Question: I am trying actualize an angular model inside a resource promise, but the problem is that this model is undefined.
Basically I have list of products that are showing on the page and for all products I have a delete action. I want, after successfully deleting the product, to actualize the list of products on the page.
My resource definition:
'''
angular.module('bookshop').factory('productsFactory', function($resource, serverUrlValue) {
return $resource(serverUrlValue + '/bookshop/products/:id', {
id: '@id',
query: '@query'
}, {
update: {method: 'PUT'},
search: {method: 'GET', params: '@query', url: serverUrlValue + '/bookshop/products/search', isArray: true}
});
});
'''
My controller definition:
'''
angular.module('bookshop').controller('cmsProductsController', function($state, $stateParams, utilService, productsFactory, categoriesFactory) {
this.products = productsFactory.query();
//skipped methods
this.remove = function(productId) {
//here object looks good
console.log(this.products);
this.result = productsFactory.delete({id: productId}).$promise.then(function() {
//here object is undefined
console.log(this.products);
this.products = productsFactory.query();
})
}
});
'''
My HTML:
'''
<tr ng-repeat="product in cmsProductsCtrl.products track by $index">
<td>{{product.name}}</td>
<td>{{product.price | currency}}</td>
<td>
<a ng-click="cmsProductsCtrl.remove(product.id)" href="">
<span class="glyphicon glyphicon-trash icon-sm"></span>
</a>
</td>
</tr>
'''
Also for managing controllers and views I am using ui-router.
My route definition:
'''
angular.module('bookshop').config(function($stateProvider, $urlRouterProvider, $locationProvider) {
$stateProvider.state('cms.products', {
url: '/products',
controller: 'cmsProductsController',
controllerAs: 'cmsProductsCtrl',
templateUrl: 'core/cms/products/cms-products.tpl.html'
});
});
'''
Screen from debugger:

Thanks to the @Jesus Carrasco I solved my problem, by these changes in controller
Solution:
'''
angular.module('bookshop').controller('cmsProductsController', function($state, $stateParams, utilService, productsFactory, categoriesFactory) {
this.products = productsFactory.query();
//skipped methods
this.remove = function(productId) {
var model = this;
//object looks good
console.log(model.products);
productsFactory.delete({id: productId}).$promise.then(function() {
//object also looks good
console.log(model.products);
model.products = productsFactory.query();
});
}
});
'''
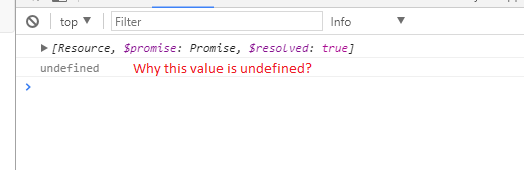
Answer: The problem is the ambit of 'this', its better using $scope or even better the alias like vmSomething = this; to avoid this kind of problems. Try this example.
'''
$stateProvider.
state('yourstate',{
url:'yoururl',
controller:'cmsProductsController',
controllerAs:'vm',
templateUrl:'yourhtmlroute'
});
'''
Avoid using this. try better use of controllerAs
'''
angular.module('bookshop').controller('cmsProductsController',
function($state, $stateParams, utilService, productsFactory,
categoriesFactory) {
//skipped methods
var vm = this;
vm.remove = function(productId) {
//here object looks good
console.log(vm.products);
vm.result = productsFactory.delete({id: productId}).$promise.then(function() {
//here object is undefined
console.log(vm.products);
vm.products = productsFactory.query();
})
}
});
'''
'''
<tr ng-repeat="product in vm.products track by $index">
<td>{{product.name}}</td>
<td>{{product.price | currency}}</td>
<td>
<a ng-click="vm.remove(product.id)" href="">
<span class="glyphicon glyphicon-trash icon-sm"></span>
</a>
</td>
</tr>
'''
if you ar using ui-router in state use controllerAs:'vm' if not in your ng-controller add 'controllerName as vm'